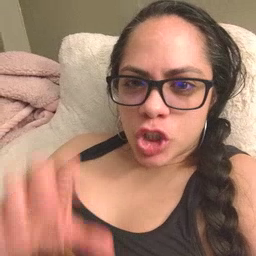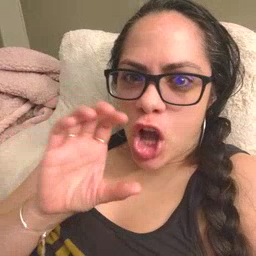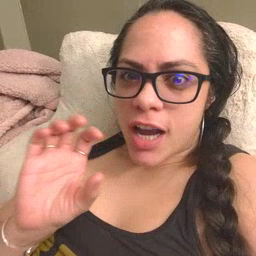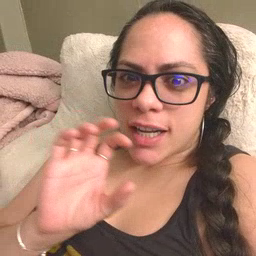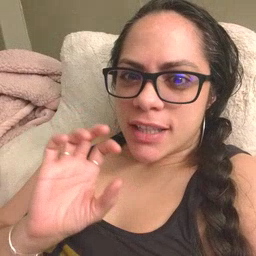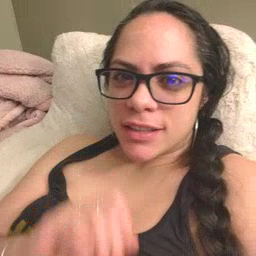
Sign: chocolate